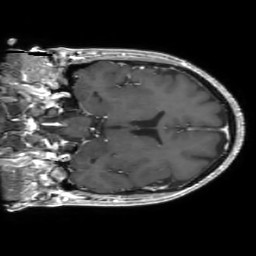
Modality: T1w
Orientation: coronal
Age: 31
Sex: female
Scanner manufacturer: philips
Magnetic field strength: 3 T
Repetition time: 0.0165 s
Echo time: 0.004605 s